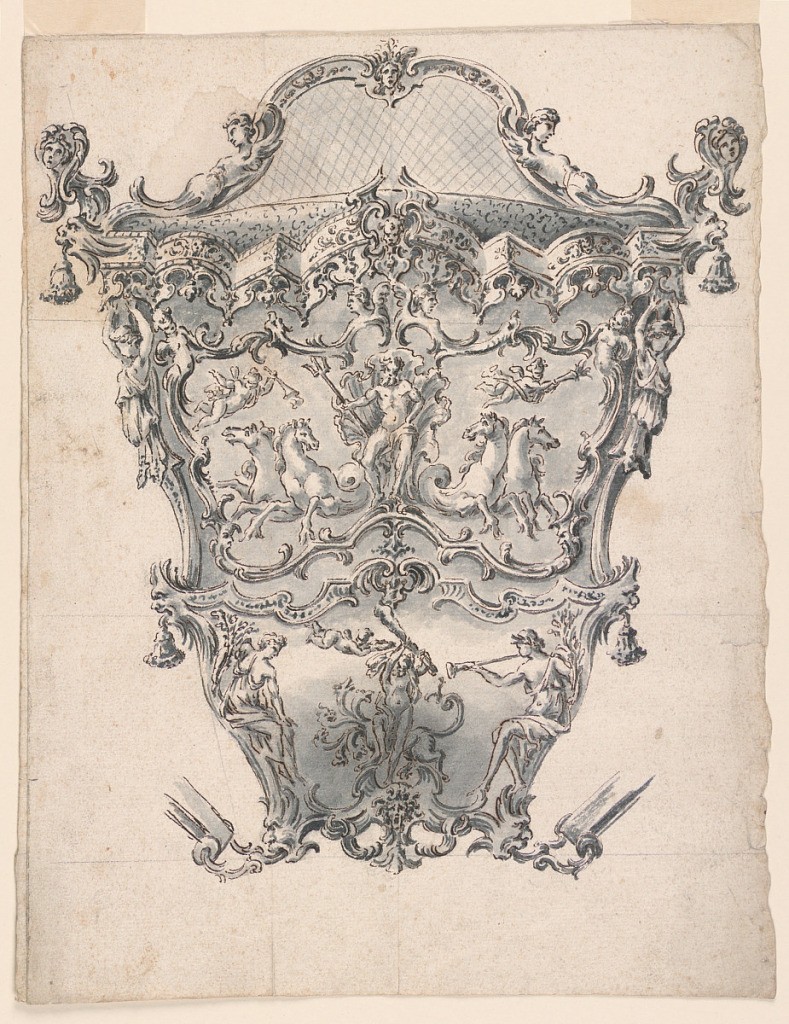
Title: Design for a back panel of a coach
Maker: Unknown
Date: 1720–50
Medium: Brush and gray watercolor, pen and ink, black chalk on paper
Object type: Drawing
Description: Very richly decorated.  Poseidon riding over the dea is shown in the upper panel, Hercules slaying the Hydra in the lower one.  Parts of the supporting leather belts are shown below.